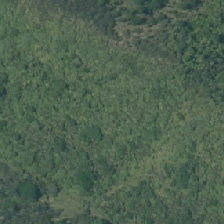
Land cover: manuka_kanuka